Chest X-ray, AP view. Patient: 67 years old, sex F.
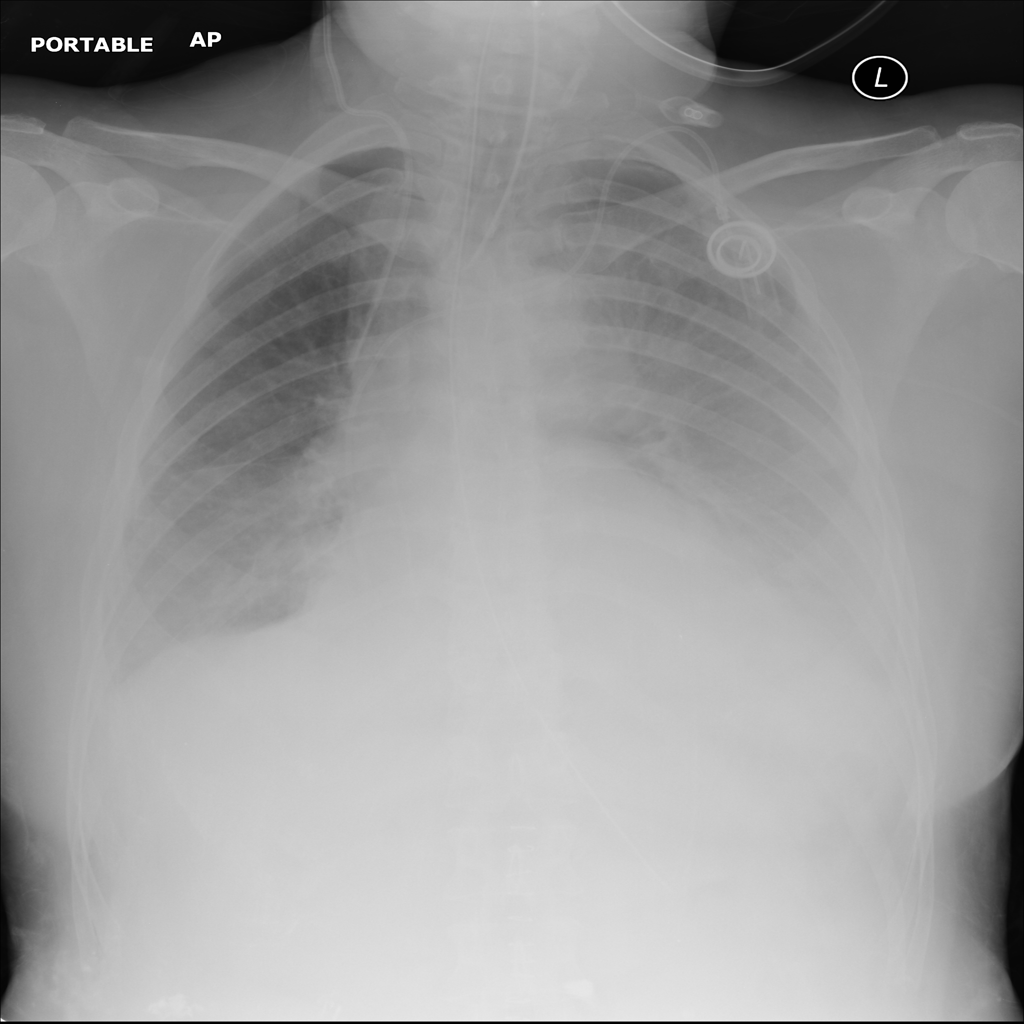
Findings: Atelectasis, Effusion, Infiltration